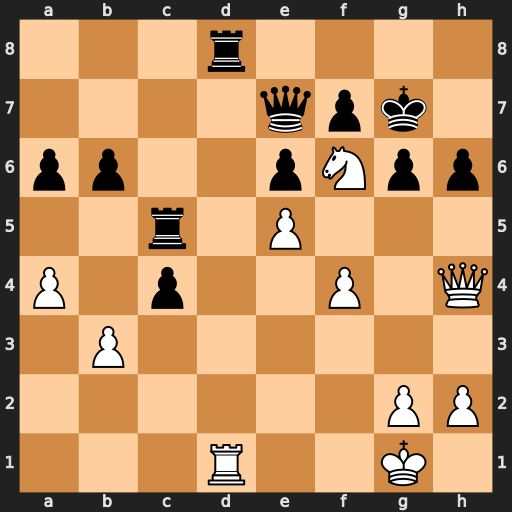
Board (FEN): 3r4/4qpk1/pp2pNpp/2r1P3/P1p2P1Q/1P6/6PP/3R2K1
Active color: w
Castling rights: -
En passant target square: -
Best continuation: Rxd8 Qxd8 Nh5+ gxh5 Qxd8